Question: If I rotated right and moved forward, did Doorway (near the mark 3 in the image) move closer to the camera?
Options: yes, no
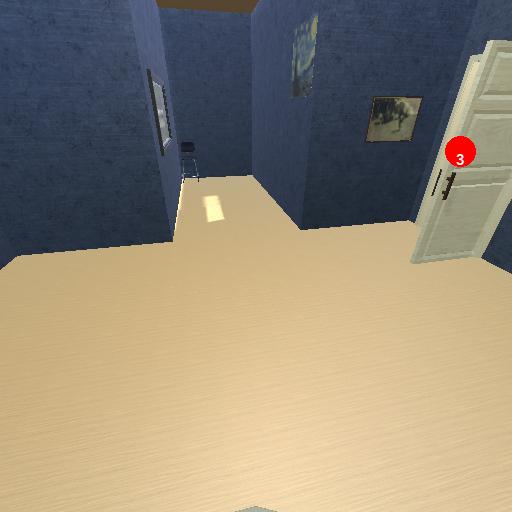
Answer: yes